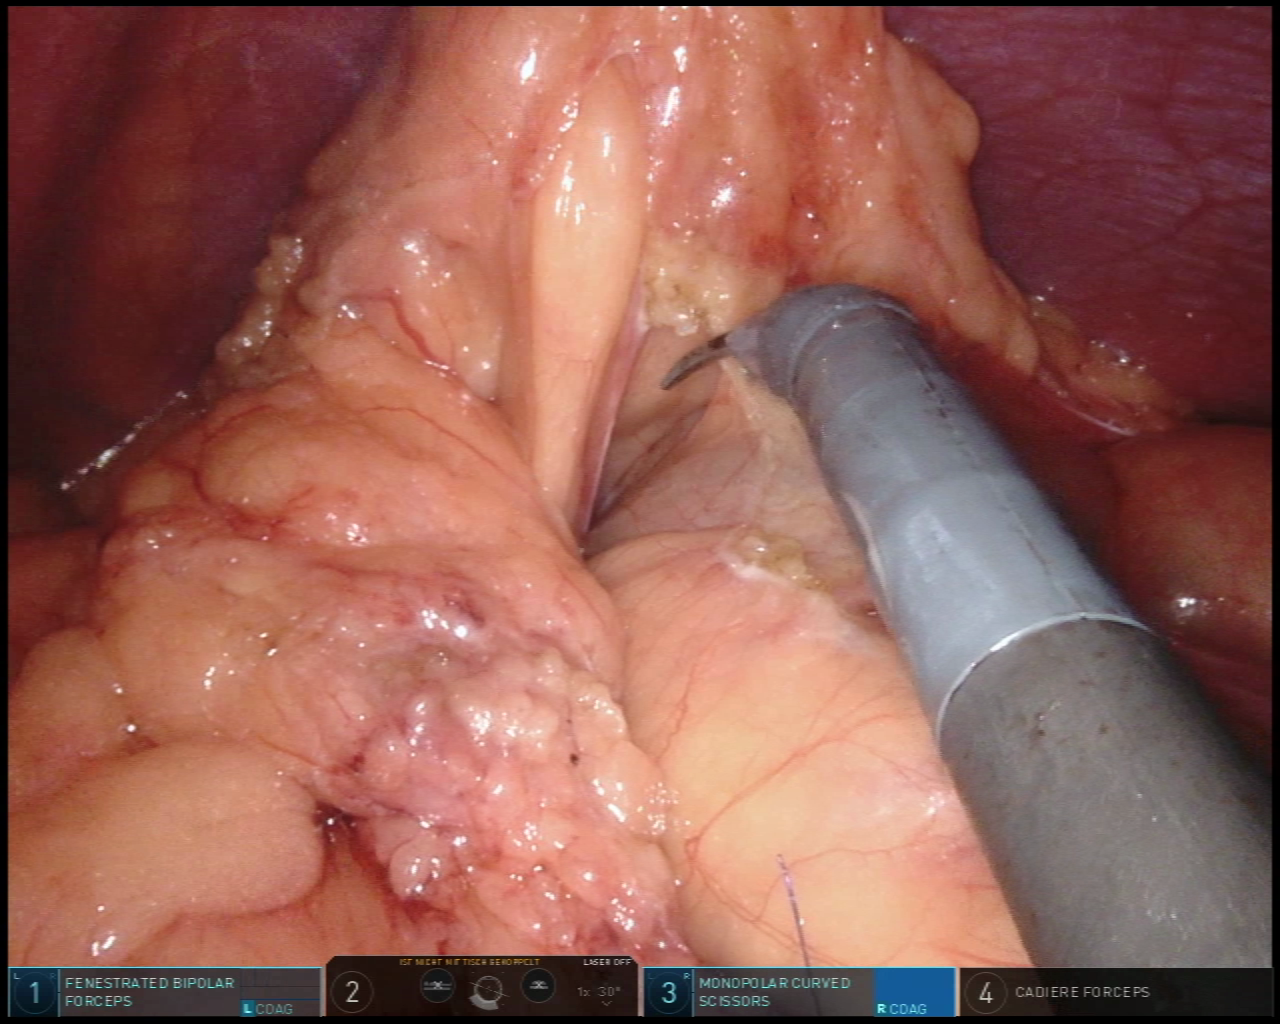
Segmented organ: abdominal_wall
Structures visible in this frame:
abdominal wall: yes
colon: yes
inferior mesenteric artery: no
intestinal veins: no
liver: no
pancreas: no
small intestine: no
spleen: no
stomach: no
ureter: no
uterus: no
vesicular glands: no